Interaction volume radius: 5 \u00c5
Interaction volume height: 25 \u00c5
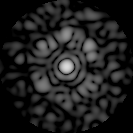
Disorder parameter: 0.666